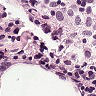
Metastatic tissue present: no